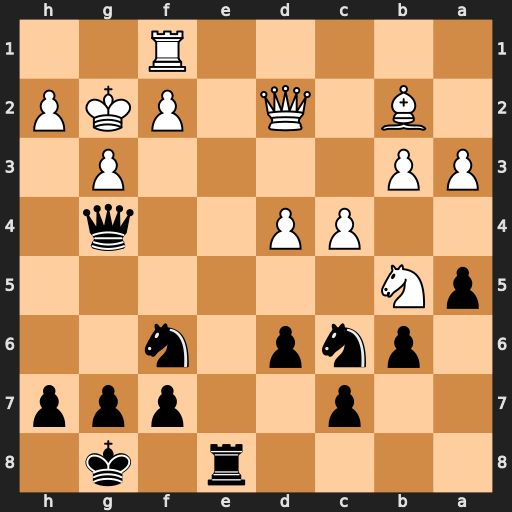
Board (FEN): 4r1k1/2p2ppp/1pnp1n2/pN6/2PP2q1/PP4P1/1B1Q1PKP/5R2
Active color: b
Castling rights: -
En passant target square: -
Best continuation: Re2 Qd3 Rxb2